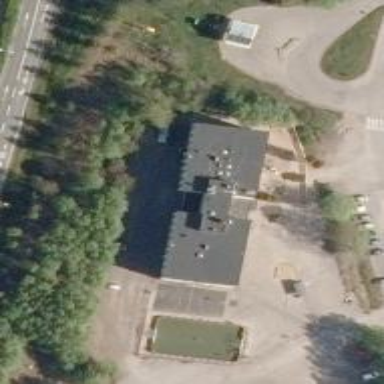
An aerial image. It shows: School.